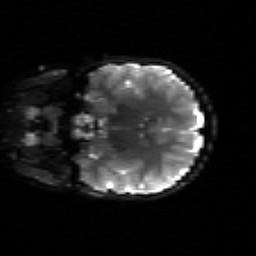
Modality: sbref
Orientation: coronal
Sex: female
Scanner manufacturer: siemens
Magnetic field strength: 3 T
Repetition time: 5 s
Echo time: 0.071 s